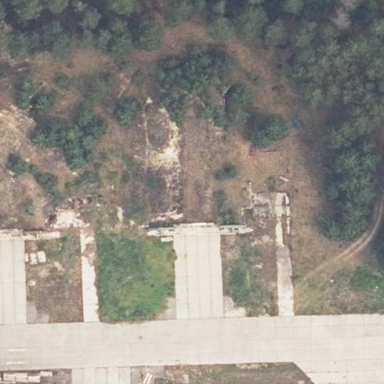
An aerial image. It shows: Military bunker type hardened aircraft shelter building.